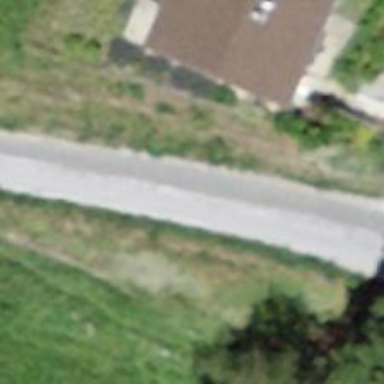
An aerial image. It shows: Unclassified road with asphalt surface.